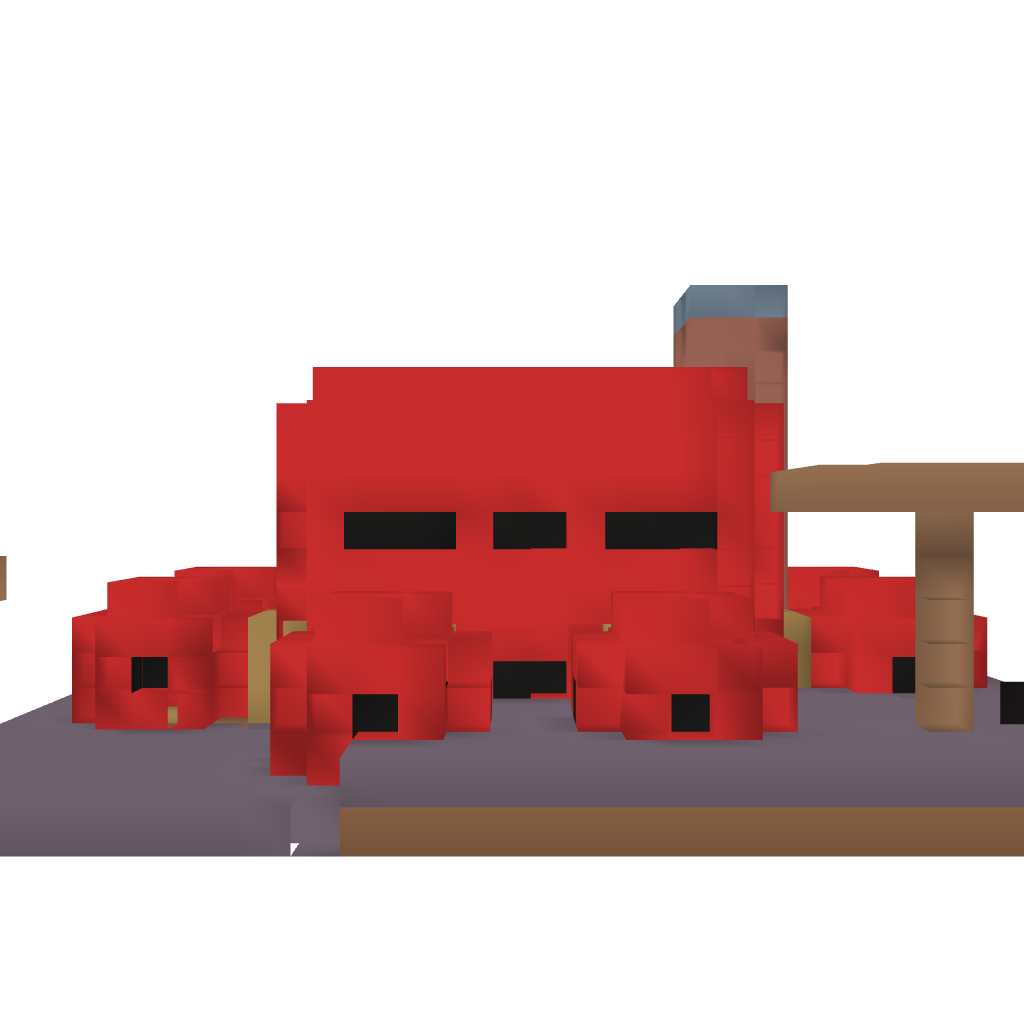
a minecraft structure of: Mushroom house 2